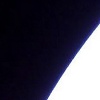
Label: space